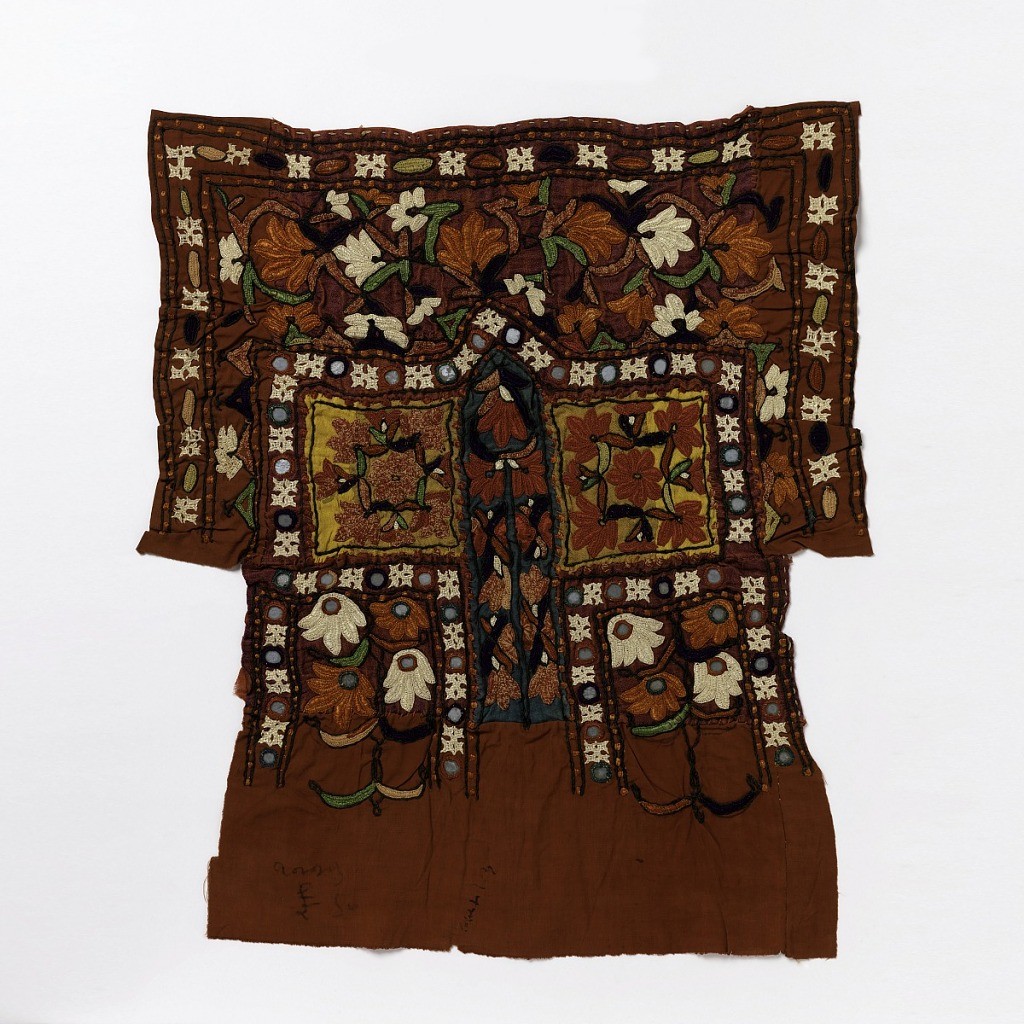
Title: Fragment
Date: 19th century
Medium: silk on linen, mirrored glass Technique: ladder, buttonhole, surface, stem and satin stitch embroidery on plain weave
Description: Red silk ground fabric pieced with red, yellow and blue cotton and embroidered with a design of stylized flowers and narrow borders.